Aerial crown-view tile of a tropical tree (Barro Colorado Island, Panama), acquired 20250317:
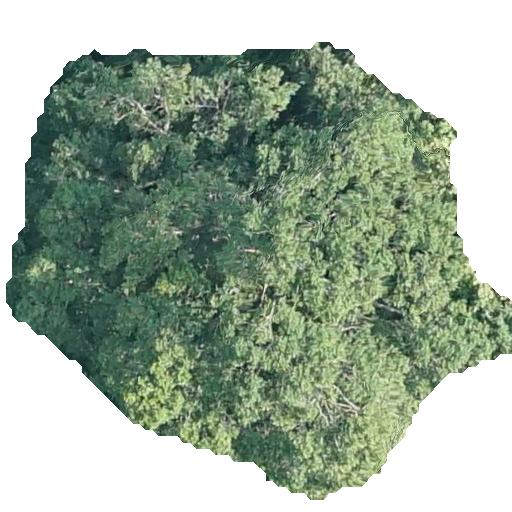
Species: Calophyllum longifolium
GBIF accepted scientific name: Calophyllum longifolium
Crown area: 241.955 m²